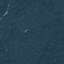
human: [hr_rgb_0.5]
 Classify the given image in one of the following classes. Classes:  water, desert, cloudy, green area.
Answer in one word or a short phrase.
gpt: green area